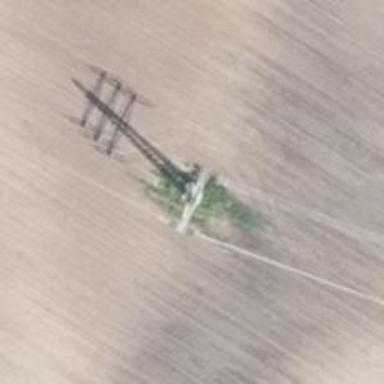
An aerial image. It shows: Power line in the image.